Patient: sex F, age 44
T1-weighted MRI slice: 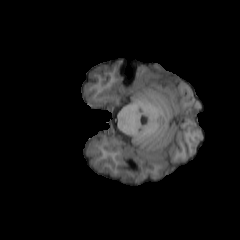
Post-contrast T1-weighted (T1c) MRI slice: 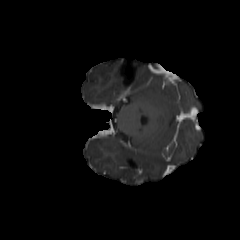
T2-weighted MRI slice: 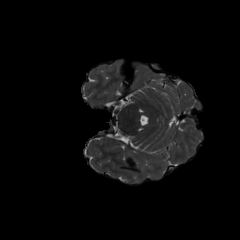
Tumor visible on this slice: no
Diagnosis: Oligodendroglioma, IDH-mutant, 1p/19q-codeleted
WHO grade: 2